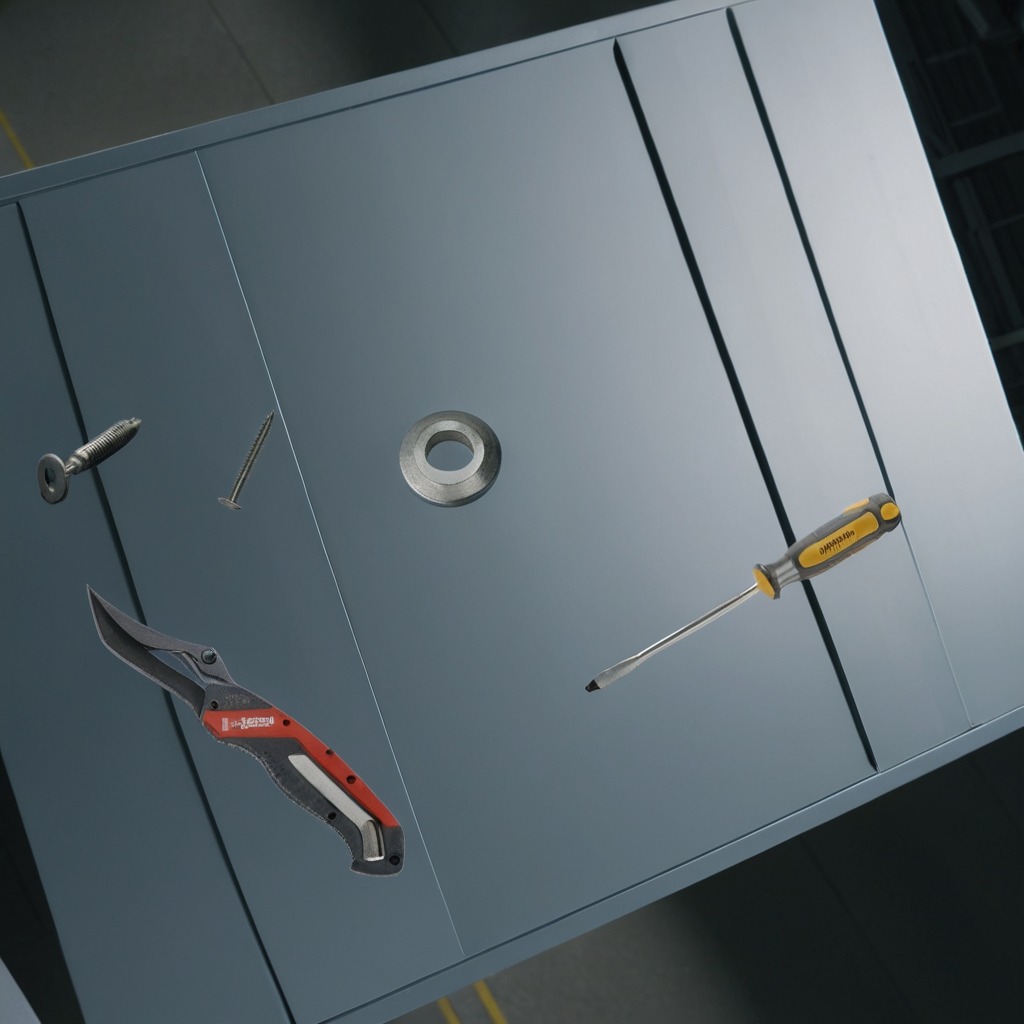
A utility knife, a flat metal washer, a metal machine screw, an iron nail, and a screwdriver are lying on the toolbox surface.